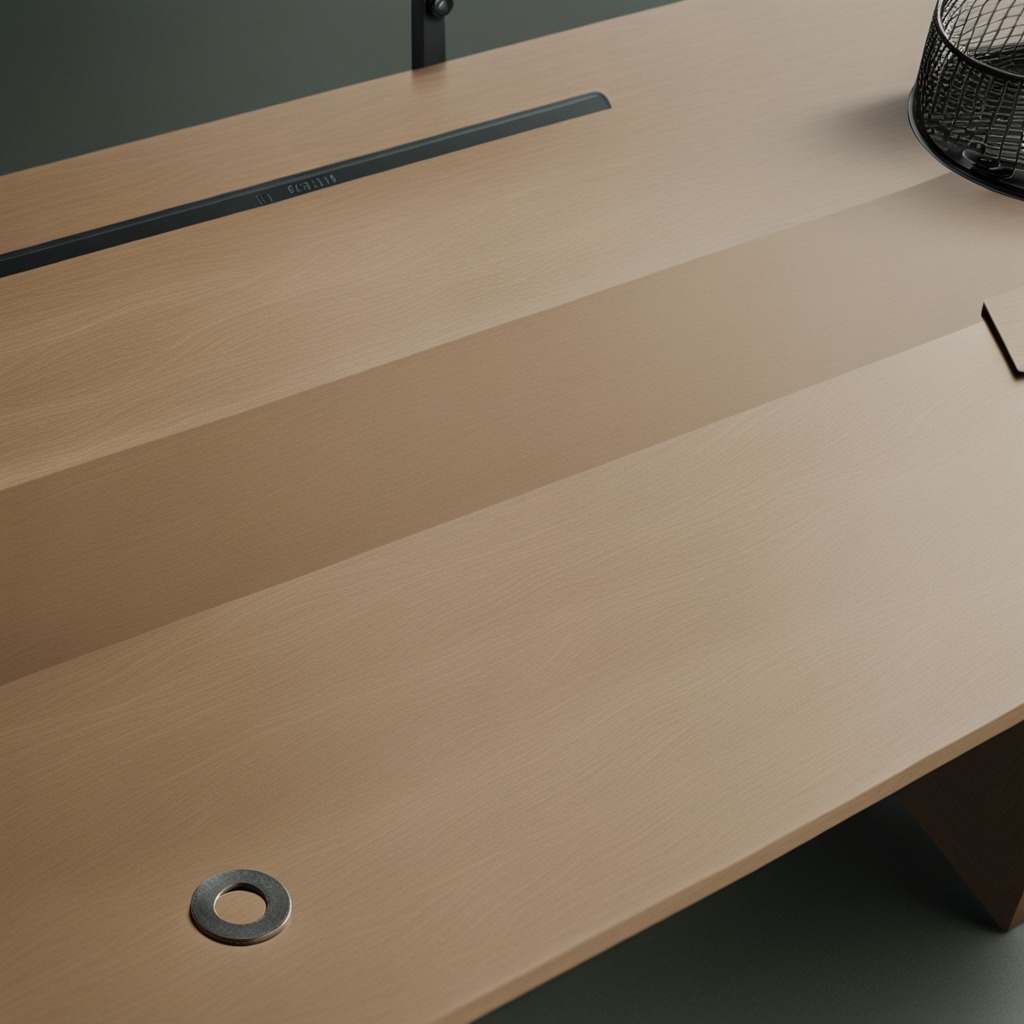
A flat metal washer lies on the workbench inside a coastal fishing gear workshop.